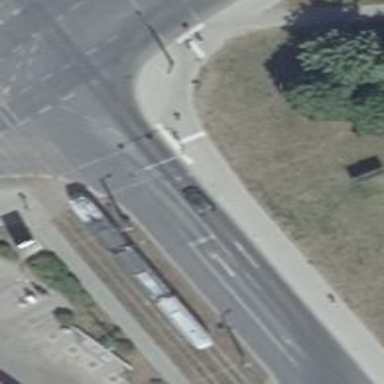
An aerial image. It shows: Road with traffic signals at the crossing.